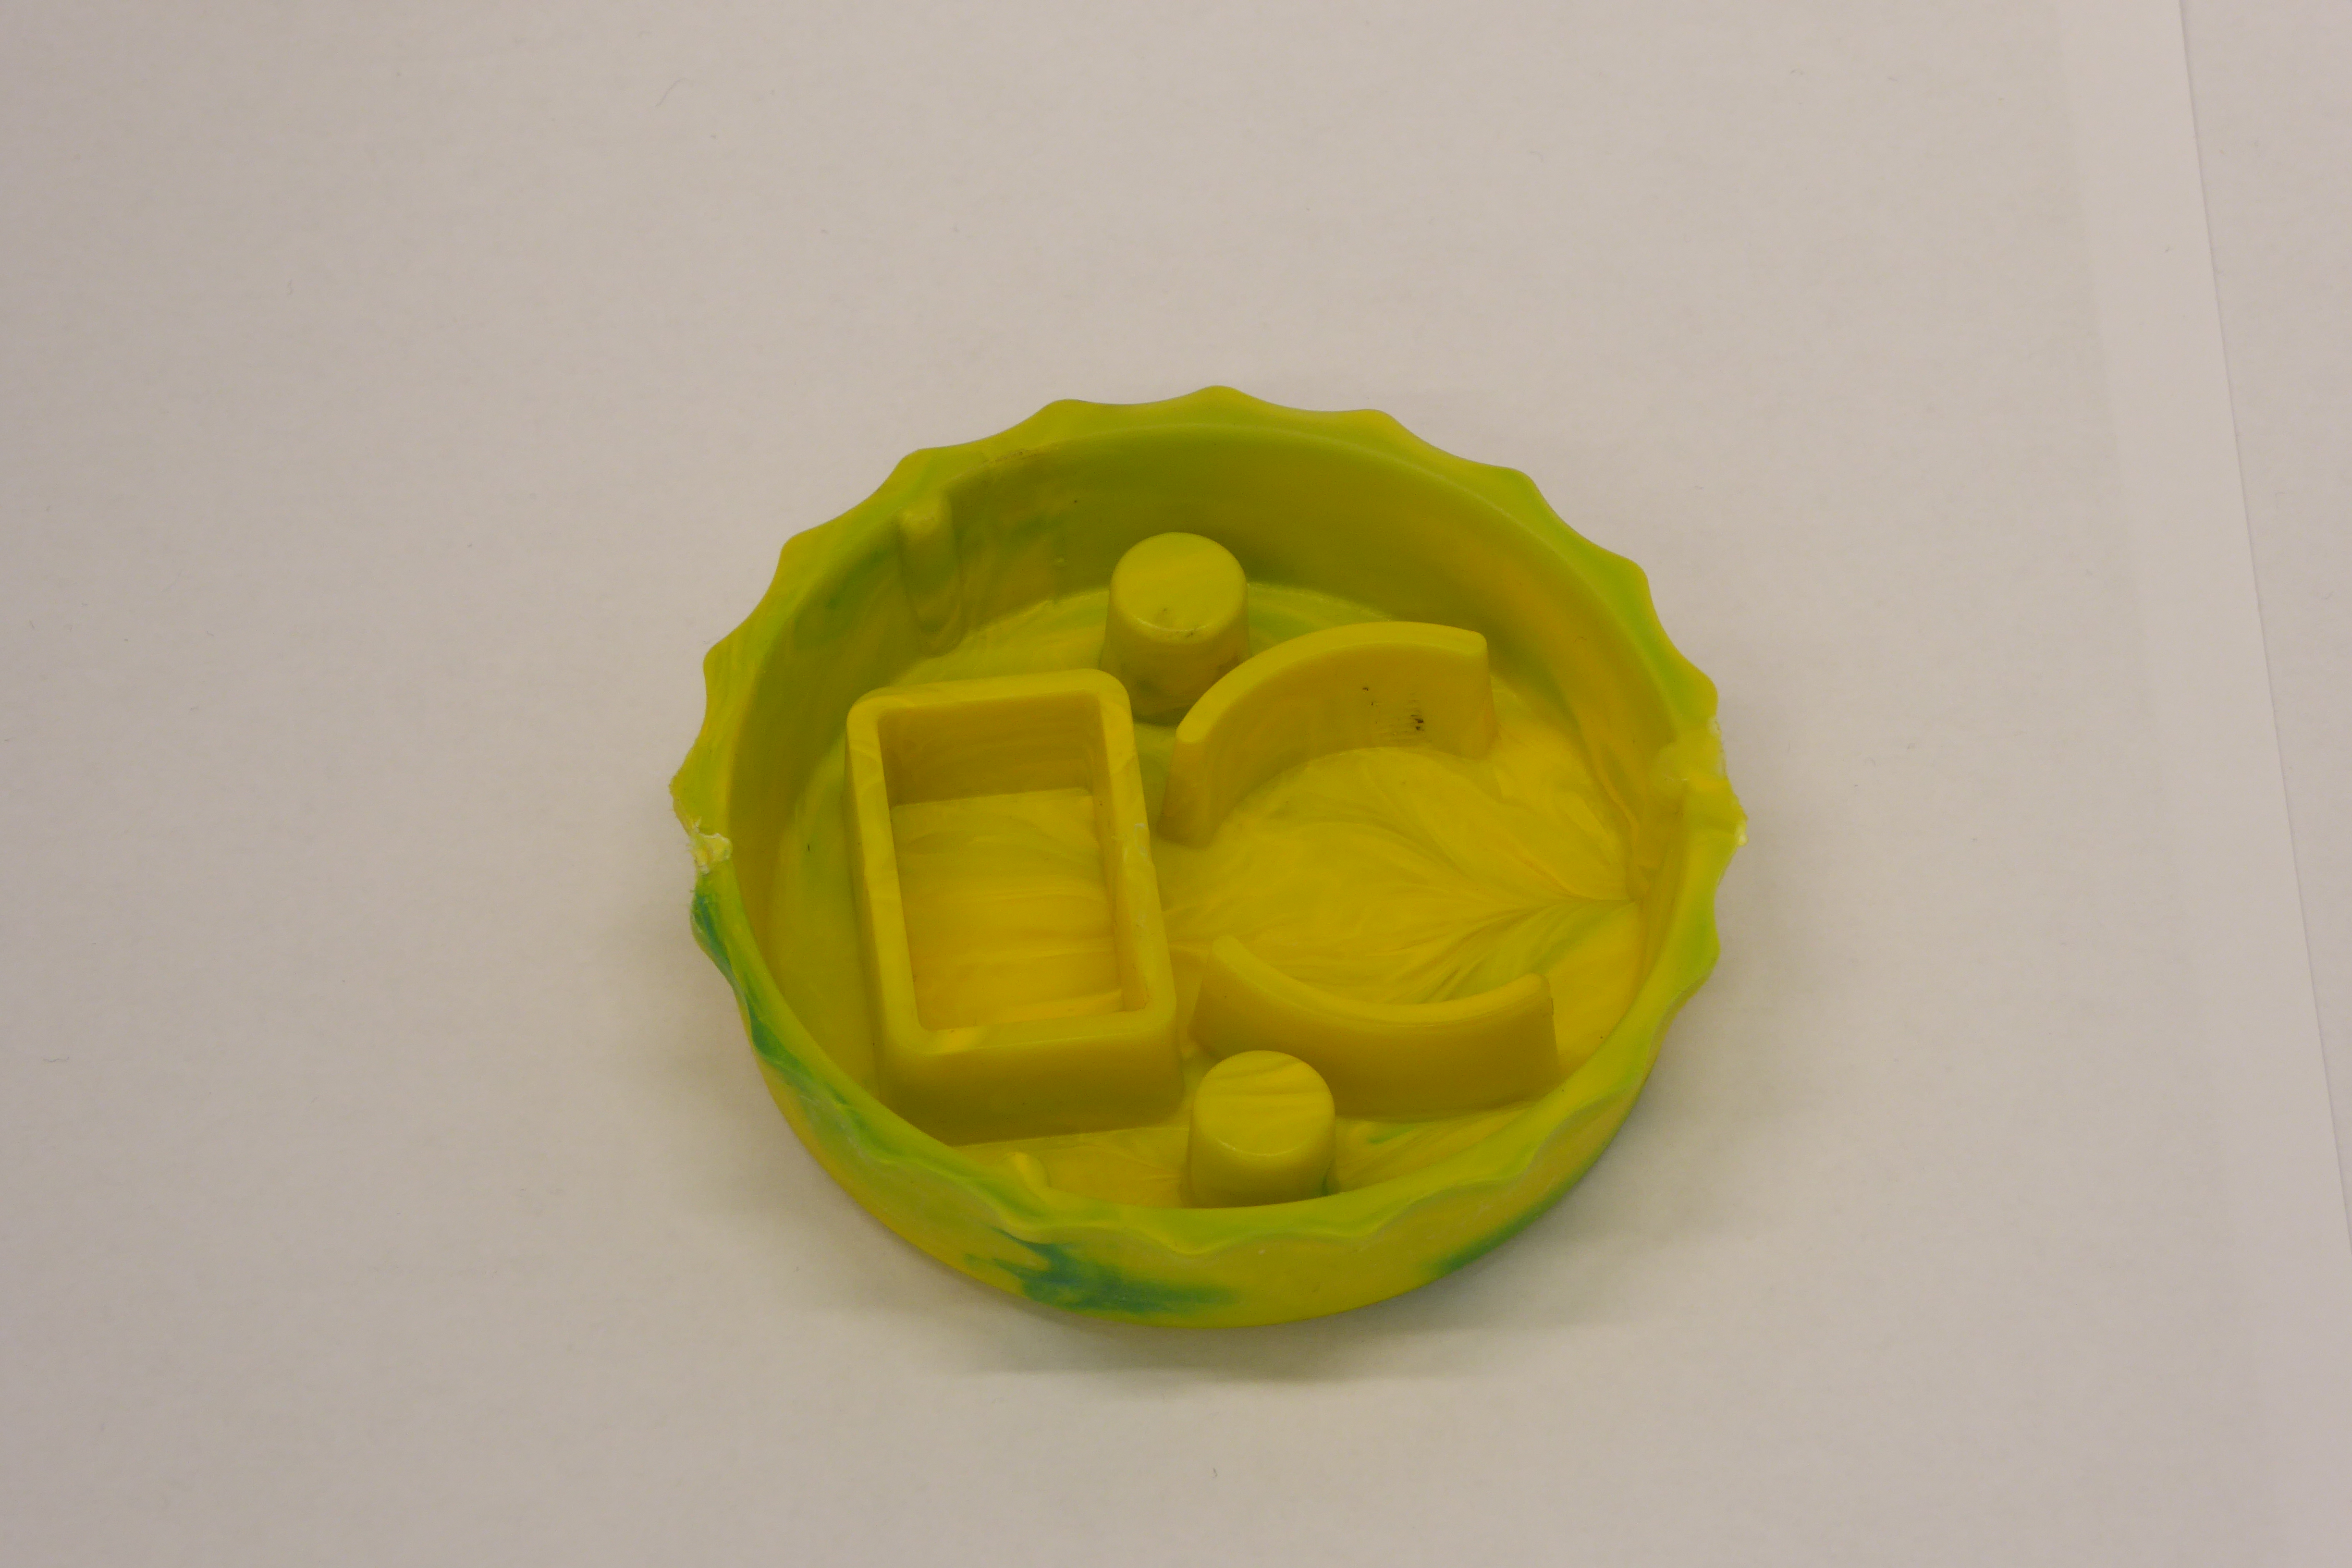
Label: Bottle Opener - Cover